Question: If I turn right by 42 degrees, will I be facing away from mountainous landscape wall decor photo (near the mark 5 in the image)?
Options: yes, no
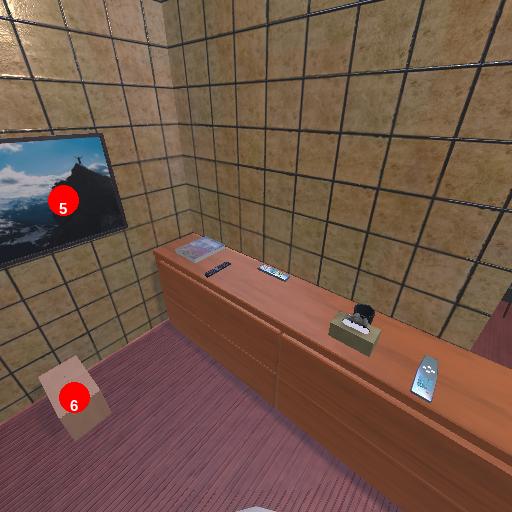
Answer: yes